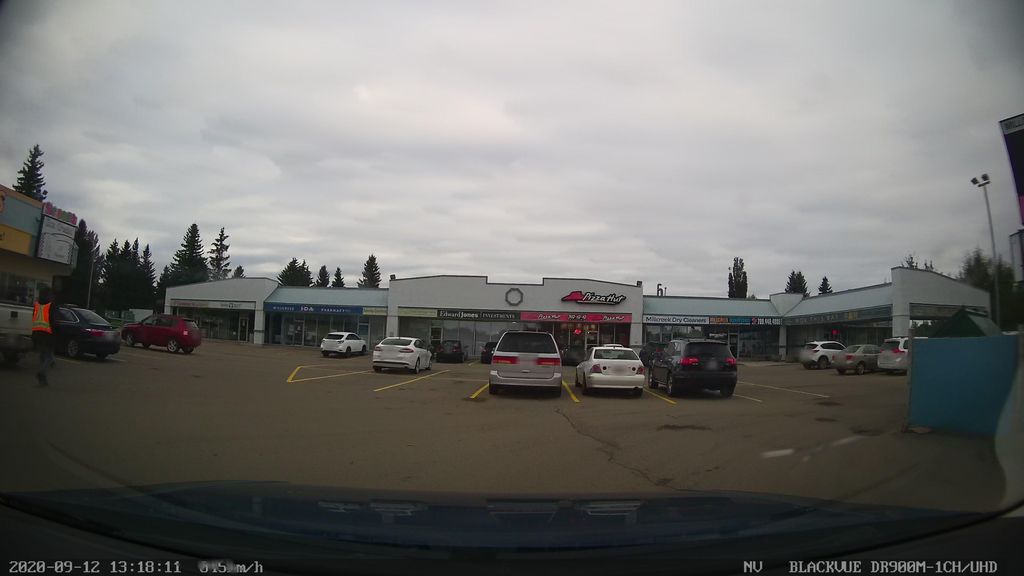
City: edmonton